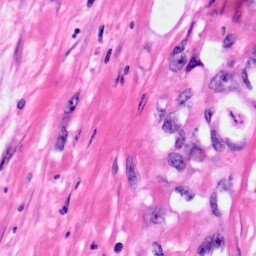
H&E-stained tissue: Pancreatic